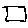
Label: square